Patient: sex F, age 36
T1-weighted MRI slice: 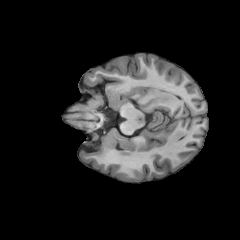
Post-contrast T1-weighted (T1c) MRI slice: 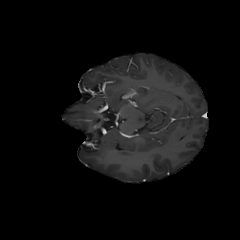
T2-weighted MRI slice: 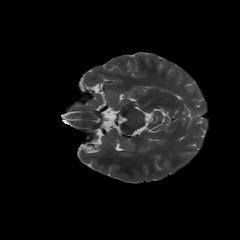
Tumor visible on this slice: no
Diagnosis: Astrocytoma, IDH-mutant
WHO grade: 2